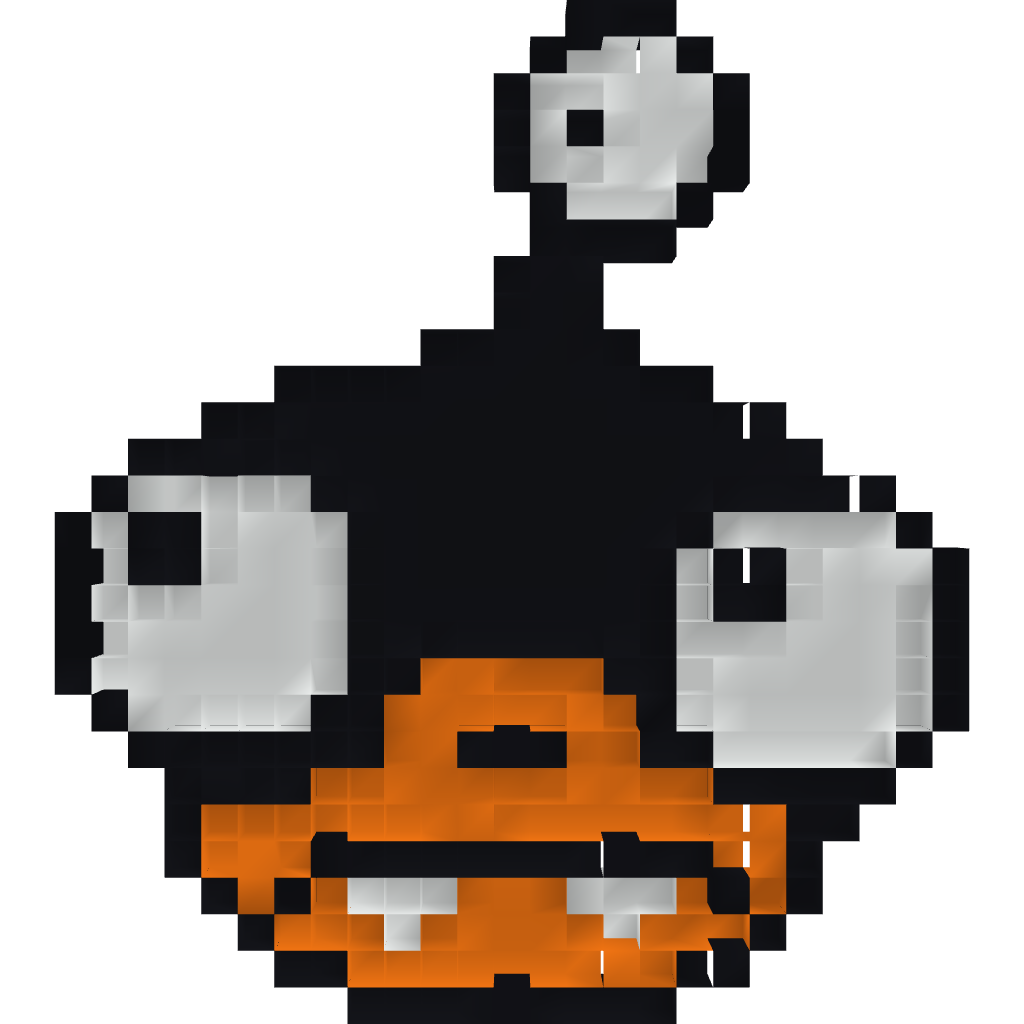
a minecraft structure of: Nibbler head